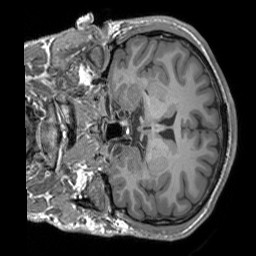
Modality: T1w
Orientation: coronal
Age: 21
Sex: male
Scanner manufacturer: siemens
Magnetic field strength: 3 T
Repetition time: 1.9 s
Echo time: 0.00252 s